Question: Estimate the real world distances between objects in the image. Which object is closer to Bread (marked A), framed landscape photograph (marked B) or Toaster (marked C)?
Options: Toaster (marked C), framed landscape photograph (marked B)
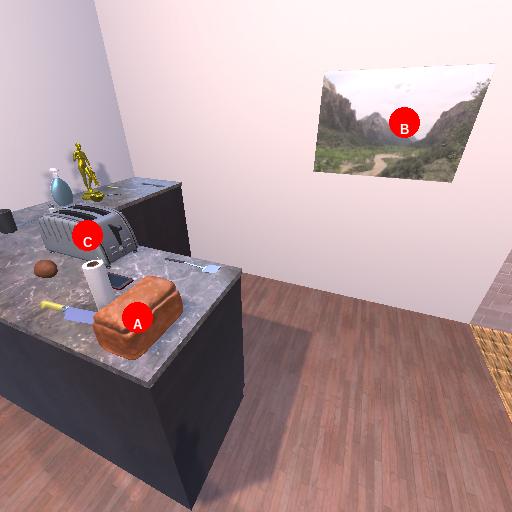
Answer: Toaster (marked C)